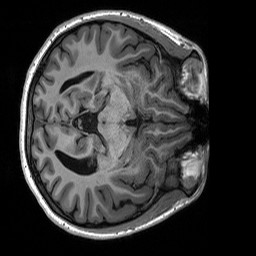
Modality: T1w
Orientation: axial
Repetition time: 8 s
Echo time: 0.066 s